Question: I try put images to oval edge. But they are to a large extent on the poles. I have oval:
'''
var oval = group.append("ellipse")
.attr("cx", this.svgWidth / 2)
.attr("cy", this.svgHeight / 2)
.attr("rx", this.rx)
.attr("ry", this.ry)
.style("stroke", "#BCBBB6")
.style("stroke-width", "3px")
.style("fill", "transparent");
'''
and i have image coordinates:
'''
var imgX = Math.cos(that.angle * j) * that.rx - this.model.radius;
var imgY = Math.sin(that.angle * j) * that.ry - this.model.radius;
'''
How can I arrange them evenly?
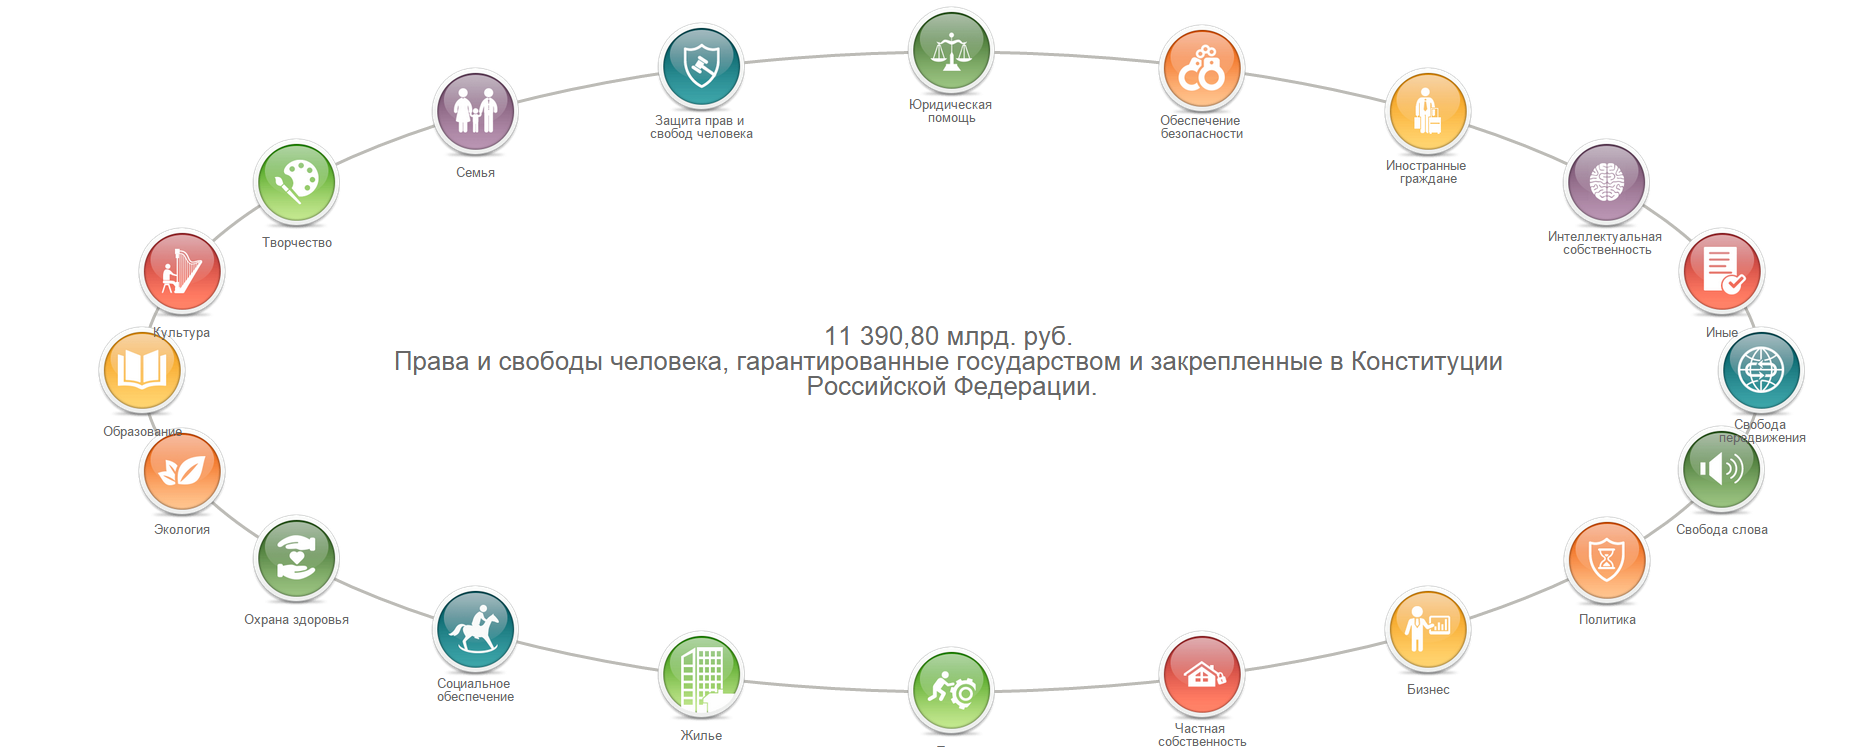
Answer: You cannot add image to 'ellipse' tag but you can set image to ellipse background, to add picture to position you mention, Create 'circle' then set image to background of them like this :
'''
var oval = group.append("ellipse")
.attr("cx", this.svgWidth / 2)
.attr("cy", this.svgHeight / 2)
.attr("rx", this.rx)
.attr("ry", this.ry)
.style("stroke", "#BCBBB6")
.style("stroke-width", "3px")
.style("fill", "transparent");
oval.selectAll("circle")
.append("circle")
.attr("cx" ,imgX )
.attr("cy",imgY)
.attr("r","8px")
.attr("fill","Url(#img)");
var imgX = Math.cos(that.angle * j) * that.rx - this.model.radius;
var imgY = Math.sin(that.angle * j) * that.ry - this.model.radius;
'''
To get the real position you have to change Polar angle to Cartesian.
'''
var imgX = Math.cos((that.angle)*Math.PI * j/180.0) * that.rx - this.model.radius;
var imgY = Math.sin((that.angle)*Math.PI * j/180.0) * that.ry - this.model.radius;
'''
I create a sample like you asked, Hope to help you.
'''
var width = 600, height = 600;
var rx = 200, ry = 150;
var circleNumbers = 20;
var svg = d3.select("body").append("svg")
.attr("width", width).attr("height", height)
.attr("transform", "translate(0,150)");
var ellipse = svg.append("ellipse")
.attr("cx", width / 2)
.attr("cy", height / 2)
.attr("rx", rx)
.attr("ry", ry)
.style("stroke", "#BCBBB6")
.style("stroke-width", "3px")
.style("fill", "transparent");
var degree = 360 / circleNumbers;
for (var i = 0; i < circleNumbers; i++) {
var circlePosition = polarToCartesian(width / 2, height / 2, rx, ry, i * degree);
svg.append("circle")
.attr("cx", circlePosition.x)
.attr("cy", circlePosition.y)
.attr("r", "8px")
.attr("fill", "red");
}
'''
This function return position on ellipse with specific degree:
'''
function polarToCartesian(centerX, centerY, radiusX, radiusY, angleInDegrees) {
var angleInRadians = (angleInDegrees* Math.PI / 180.0);
return {
x: centerX + (radiusX * Math.cos(angleInRadians)),
y: centerY + (radiusY * Math.sin(angleInRadians))
};
}
'''
Complete jsfiddle <URL>.
I made some changes to 'PolarToCartesian()' function and it make the ellipse better.I changed the begin Angle to '-90' and it's seem better.
'''
function polarToCartesian(centerX, centerY, radiusX, radiusY, angleInDegrees) {
var angleInRadians = ((angleInDegrees-90)* Math.PI / 180.0);
return {
x: centerX + (radiusX * Math.cos(angleInRadians)),
y: centerY + (radiusY * Math.sin(angleInRadians))
};
}
'''
Complete jsfiddle <URL>.